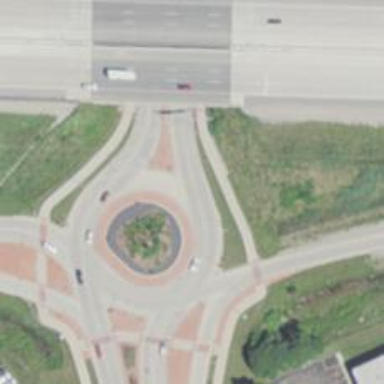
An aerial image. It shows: Roundabout at primary highway.